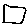
Label: square